Question: Hello trusty StackOverflow users,
I am creating a sample webpage and was wondering how to elongate a rotated header that extends off the page in css3. I can provide more code if necessary. I would show a picture of what i am looking for but haven't accumulated enough rep (Just got enough rep to show a picture)... Thanks for any help in advance!
Here is what i want:

'h4' is the header i'm trying to elongate and here is what i have it doing now:
'''
h4 {
color: #fbff00;
background-color: #858585;
-webkit-transform: rotate(315deg);
-moz-transform: rotate(315deg);
float:left;
text-align:center;
-webkit-box-shadow: 0px 0px 10px #d1cfd1;
-moz-box-shadow: 0px 0px 10px #d1cfd1;
box-shadow: 0px 0px 10px #d1cfd1;
}
'''
-Nate
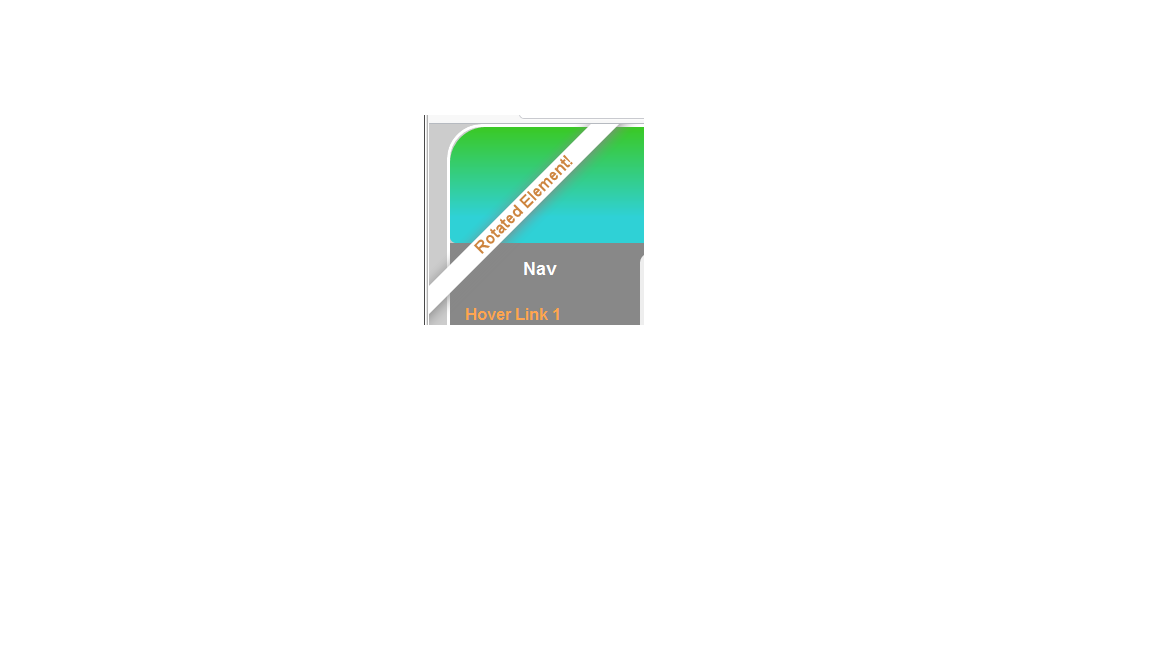
Answer: Does <URL> come close to what you want?
The idea is:
- - -